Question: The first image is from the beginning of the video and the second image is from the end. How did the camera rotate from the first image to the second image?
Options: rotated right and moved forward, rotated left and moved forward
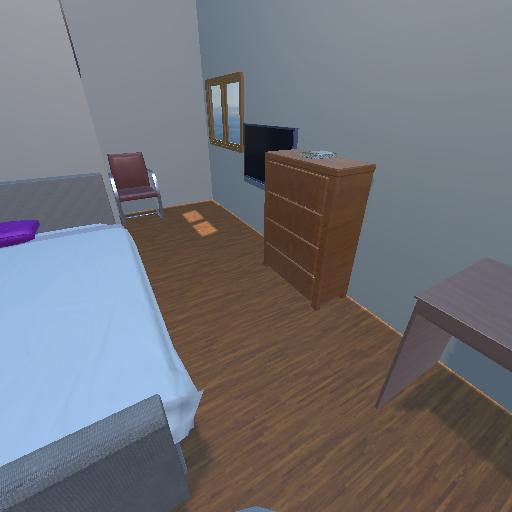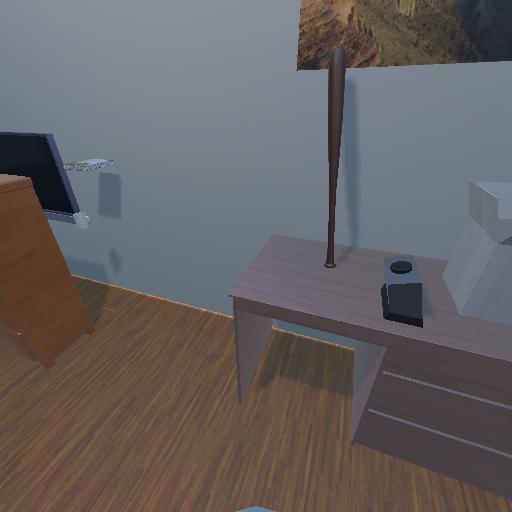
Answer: rotated right and moved forward